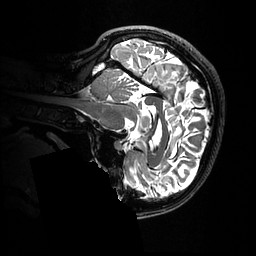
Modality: T2w
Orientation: sagittal
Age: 22
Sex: female
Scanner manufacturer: ge
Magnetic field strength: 3 T
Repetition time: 3.202 s
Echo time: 0.06609 s